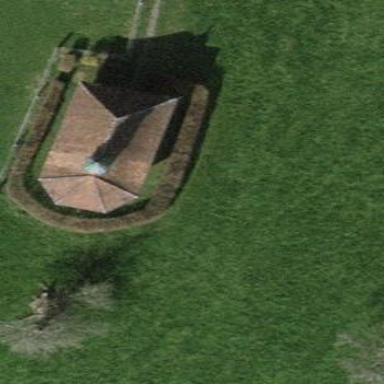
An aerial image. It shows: Chapel building.